Question: I'm trying to make it so my Send Port which is of type WCF-BasicHttp, will send a client certificate that will be accepted by the IIS server of the WCF service.
So far, as far as I can tell, the Client Cert is being attached (because when I put the wrong thumbprint value in there, I get a "Client Cert not found error"). However, now I'm getting an error as such
> System.Net.WebException: The underlying connection was closed: Could
not establish trust relationship for the SSL/TLS secure channel. --->
System.Security.Authentication.AuthenticationException: The remote
certificate is invalid according to the validation procedure.
Which to me, sounds like something in processing the IIS SSL certificate is not working.
This service
- - -
Have a look at the image below...the only way I was able to the WCF to recognize a client cert was being attached was through configuring the send port as such:

My question is, does this look correct? Notice the highlighted field, what is supposed to go in there? Is this the reason I'm getting the SSL/TLS error?
Or, do I have it all wrong, and the lower 'Certificate Reference' area is not supposed to contain the Client Certficate?
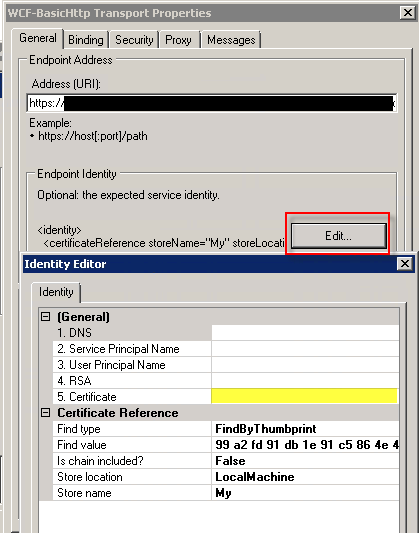
Answer: So, it turns out, that in order to get it to work, I had to provide the identity in the top portion. I noticed that putting anything in the Endpoint Identity dialog, after saving, a nice little bit of XML is written to the WCF-BasicHttp dialog after.
'''
<identity>
<dns value="myserver.mydomain.ca" />
<certificateReference storeName="My" storeLocation="LocalMachine" x509FindType="FindByThumbprint" findValue="[thumbprint]" isChainIncluded="False" />
</identity>
'''
with only the lower portion filled out as in my question above, it provides the '<certificateReference>' portion, but the '<dns value="myserver.mydomain.ca" />' does not show up until you provide something in one of the textboxes in the "General" section. It worked when I provided either the DNS, or the Base64 of the server certificate.
So, I guess the answer is, once you fill out one of the sections, both are required, the send port is not going to automatically guess on the endpoint based on the address.